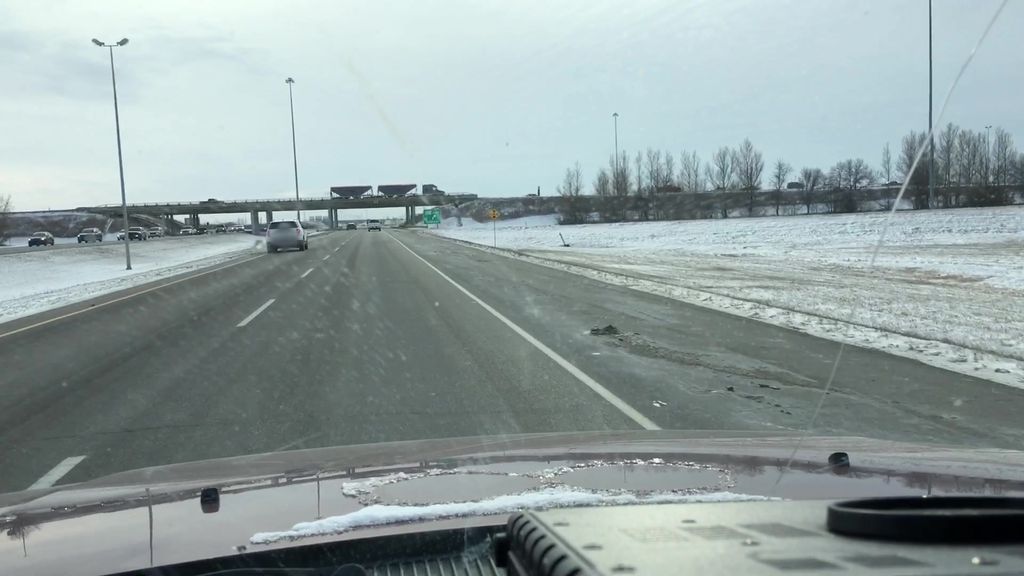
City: saskatoon